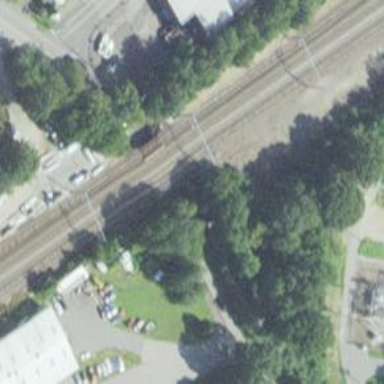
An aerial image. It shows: Railway bridge with electrified contact lines. This bridge serves as siding.